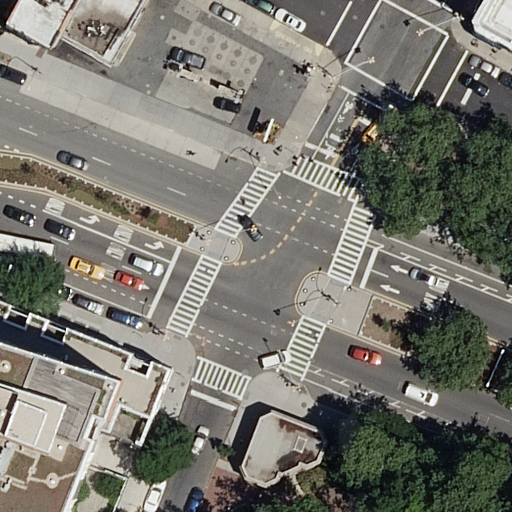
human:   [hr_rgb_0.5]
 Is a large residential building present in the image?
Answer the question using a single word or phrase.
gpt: yes

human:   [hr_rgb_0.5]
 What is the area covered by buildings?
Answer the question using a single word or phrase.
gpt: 1045m2

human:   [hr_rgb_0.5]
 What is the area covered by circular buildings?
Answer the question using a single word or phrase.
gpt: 0m2

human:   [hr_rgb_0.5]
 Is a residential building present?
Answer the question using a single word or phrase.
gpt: yes

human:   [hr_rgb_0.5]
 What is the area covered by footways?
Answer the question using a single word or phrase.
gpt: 129m2

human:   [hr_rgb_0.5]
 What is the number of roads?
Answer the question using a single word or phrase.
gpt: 25

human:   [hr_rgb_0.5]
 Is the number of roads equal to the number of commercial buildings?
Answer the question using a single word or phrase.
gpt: no

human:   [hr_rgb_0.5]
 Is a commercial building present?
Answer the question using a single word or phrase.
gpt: no

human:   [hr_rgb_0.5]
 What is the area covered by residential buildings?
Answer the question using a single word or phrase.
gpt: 1045m2

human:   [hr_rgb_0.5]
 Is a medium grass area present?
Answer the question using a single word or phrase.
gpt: yes

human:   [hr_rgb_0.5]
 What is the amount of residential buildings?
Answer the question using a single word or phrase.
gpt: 5

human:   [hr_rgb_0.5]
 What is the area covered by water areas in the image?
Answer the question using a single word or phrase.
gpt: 0m2

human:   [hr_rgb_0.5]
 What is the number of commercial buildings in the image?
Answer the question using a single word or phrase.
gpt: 0

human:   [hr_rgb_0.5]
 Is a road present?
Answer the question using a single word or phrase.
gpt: yes

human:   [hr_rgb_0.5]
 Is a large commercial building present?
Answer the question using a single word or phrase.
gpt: no

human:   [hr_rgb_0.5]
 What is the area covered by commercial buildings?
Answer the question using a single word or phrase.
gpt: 0m2

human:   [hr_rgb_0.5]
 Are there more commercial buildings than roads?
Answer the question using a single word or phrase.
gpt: no

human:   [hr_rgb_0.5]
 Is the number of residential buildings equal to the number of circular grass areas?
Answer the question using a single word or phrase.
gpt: no

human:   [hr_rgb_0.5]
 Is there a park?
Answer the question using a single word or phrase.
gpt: yes

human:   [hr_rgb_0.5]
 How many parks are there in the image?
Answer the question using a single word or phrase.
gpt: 2

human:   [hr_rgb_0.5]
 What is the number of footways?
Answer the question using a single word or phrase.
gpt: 1

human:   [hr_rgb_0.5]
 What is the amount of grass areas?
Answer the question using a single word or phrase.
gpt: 2

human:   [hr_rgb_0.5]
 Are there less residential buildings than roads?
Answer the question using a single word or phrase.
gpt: yes

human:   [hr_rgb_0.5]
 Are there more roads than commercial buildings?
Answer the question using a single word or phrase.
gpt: yes

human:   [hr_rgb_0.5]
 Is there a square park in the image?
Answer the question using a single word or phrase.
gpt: no

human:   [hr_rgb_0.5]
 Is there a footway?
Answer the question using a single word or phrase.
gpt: yes

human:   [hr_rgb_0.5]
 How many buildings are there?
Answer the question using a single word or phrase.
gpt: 5

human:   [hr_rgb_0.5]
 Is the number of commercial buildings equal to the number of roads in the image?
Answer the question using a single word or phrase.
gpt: no

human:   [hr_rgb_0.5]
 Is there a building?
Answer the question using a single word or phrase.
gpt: yes

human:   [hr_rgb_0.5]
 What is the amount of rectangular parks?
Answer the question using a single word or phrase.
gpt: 2

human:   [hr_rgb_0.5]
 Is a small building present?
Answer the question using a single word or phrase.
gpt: yes

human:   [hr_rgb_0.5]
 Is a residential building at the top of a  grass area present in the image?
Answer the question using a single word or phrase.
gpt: yes

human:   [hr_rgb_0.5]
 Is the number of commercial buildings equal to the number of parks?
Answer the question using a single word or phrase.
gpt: no

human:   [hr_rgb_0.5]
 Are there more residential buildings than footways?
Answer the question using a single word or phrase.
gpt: yes

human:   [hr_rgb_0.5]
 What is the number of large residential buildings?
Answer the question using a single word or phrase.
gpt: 1

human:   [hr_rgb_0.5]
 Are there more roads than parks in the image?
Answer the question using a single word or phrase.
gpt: yes

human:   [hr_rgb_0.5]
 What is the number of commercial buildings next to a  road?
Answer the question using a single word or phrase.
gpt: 0

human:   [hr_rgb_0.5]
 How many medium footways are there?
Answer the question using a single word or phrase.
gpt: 1

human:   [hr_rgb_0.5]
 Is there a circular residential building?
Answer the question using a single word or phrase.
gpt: no

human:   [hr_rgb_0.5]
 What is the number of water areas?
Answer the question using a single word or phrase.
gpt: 0

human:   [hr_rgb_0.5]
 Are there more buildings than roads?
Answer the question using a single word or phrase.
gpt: no

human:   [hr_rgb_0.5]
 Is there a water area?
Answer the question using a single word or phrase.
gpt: no

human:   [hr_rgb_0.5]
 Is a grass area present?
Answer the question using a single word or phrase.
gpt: yes

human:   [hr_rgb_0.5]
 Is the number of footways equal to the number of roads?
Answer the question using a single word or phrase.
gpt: no

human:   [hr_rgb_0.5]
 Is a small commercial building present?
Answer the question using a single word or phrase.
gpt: no

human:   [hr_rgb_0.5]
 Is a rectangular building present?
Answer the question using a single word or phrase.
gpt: yes

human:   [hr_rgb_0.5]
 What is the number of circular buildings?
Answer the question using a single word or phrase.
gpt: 0

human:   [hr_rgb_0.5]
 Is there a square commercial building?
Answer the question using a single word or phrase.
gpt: no

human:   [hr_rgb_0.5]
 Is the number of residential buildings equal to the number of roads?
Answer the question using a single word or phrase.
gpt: no

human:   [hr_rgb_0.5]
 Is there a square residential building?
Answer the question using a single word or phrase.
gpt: no

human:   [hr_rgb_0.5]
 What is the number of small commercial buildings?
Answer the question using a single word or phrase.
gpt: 0

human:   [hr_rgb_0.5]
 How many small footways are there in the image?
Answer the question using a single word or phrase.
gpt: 0

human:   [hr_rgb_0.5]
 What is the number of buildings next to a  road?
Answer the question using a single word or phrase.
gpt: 5

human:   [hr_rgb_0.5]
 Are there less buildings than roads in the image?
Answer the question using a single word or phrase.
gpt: yes

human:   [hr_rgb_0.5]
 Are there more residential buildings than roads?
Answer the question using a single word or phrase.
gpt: no

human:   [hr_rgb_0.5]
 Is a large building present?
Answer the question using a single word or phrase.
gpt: yes

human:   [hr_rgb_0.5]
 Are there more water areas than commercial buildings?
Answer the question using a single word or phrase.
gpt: no

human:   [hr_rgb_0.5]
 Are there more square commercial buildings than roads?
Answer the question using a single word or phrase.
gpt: no

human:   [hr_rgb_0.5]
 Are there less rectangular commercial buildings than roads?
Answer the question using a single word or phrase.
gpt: yes

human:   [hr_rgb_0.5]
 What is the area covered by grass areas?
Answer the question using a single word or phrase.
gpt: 452m2

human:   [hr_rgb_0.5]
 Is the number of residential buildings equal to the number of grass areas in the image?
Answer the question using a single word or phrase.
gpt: no

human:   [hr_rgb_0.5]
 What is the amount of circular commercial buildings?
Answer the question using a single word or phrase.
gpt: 0

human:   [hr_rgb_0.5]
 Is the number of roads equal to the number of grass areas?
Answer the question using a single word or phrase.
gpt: no

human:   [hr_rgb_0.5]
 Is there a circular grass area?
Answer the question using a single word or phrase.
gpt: no